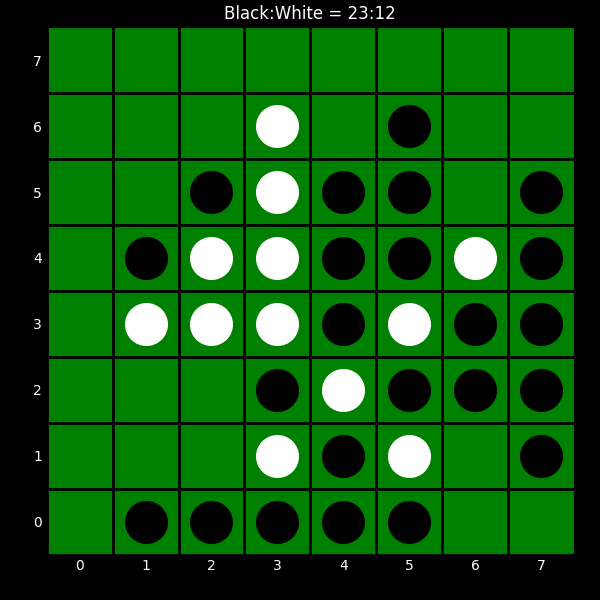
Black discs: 23
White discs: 12